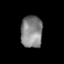
Tissue: lung
Cell type: Epithelial cells
Senescence score: 0.1224
Nuclear area (px): 686
Mean DAPI intensity: 132.997